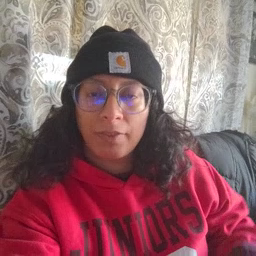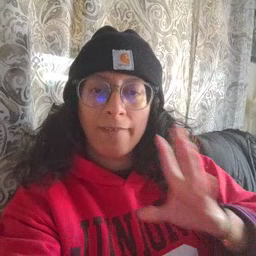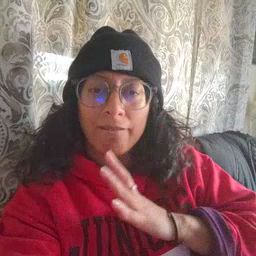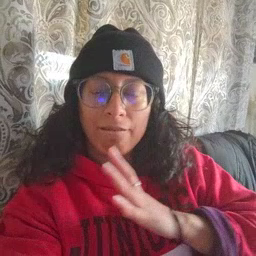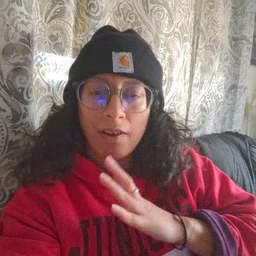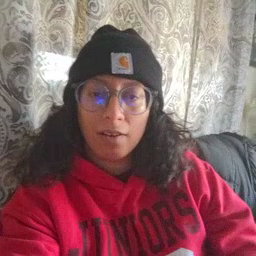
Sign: fine